Question: I have add one in method and its selected lasted value which we select previously. But once we move to other screen and come back to current then Segement will select the like this :

Here "Yes" is already selected and then i select "No",
Here is the code which i write in CellForRowAtIndexPath :
'''
UISegmentedControl *seg = [[UISegmentedControl alloc] initWithItems:[NSArray arrayWithObjects:@"Yes", @"No", @"Either", nil]];
seg.frame = CGRectMake(190.0f, 10.0f, 205.0f, 30.0f);
seg.selectedSegmentIndex = 0;
[seg setTintColor:[UIColor orangeColor]];
seg.segmentedControlStyle = UISegmentedControlStyleBar;
[seg addTarget:self action:@selector(segSelected:) forControlEvents:UIControlEventValueChanged];
seg.tag = indexPath.row;
cell.textLabel.frame = CGRectMake(10, 5, 150, 30);
[cell.contentView addSubview:seg];
seg.selectedSegmentIndex = [[[arryaSegment objectAtIndex:indexPath.row]objectForKey:@"SelecteKey"] intValue];
'''
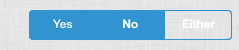
Answer: This is probably not about selecting 2 segments at the same time, but adding two segmentedControls at the same time because you add a new control each time the cell is displayed.
Make sure the code that adds the UISegmentedControl is only called once per cell.
e.g:
'''
- (UITableViewCell *)tableView:(UITableView *)tableView cellForRowAtIndexPath:(NSIndexPath *)indexPath {
UITableViewCell *cell; // = ... dequeue ...
if (!cell) {
cell = [[UITableViewCell alloc] initWithStyle:UITableViewCellStyleDefault reuseIdentifier:@"Cell"];
// add segmented control only when creating a new cell
UISegmentedControl *seg = [[UISegmentedControl alloc] initWithItems:[NSArray arrayWithObjects:@"Yes", @"No", @"Either", nil]];
seg.frame = CGRectMake(190.0f, 10.0f, 205.0f, 30.0f);
seg.selectedSegmentIndex = 0;
[seg setTintColor:[UIColor orangeColor]];
seg.segmentedControlStyle = UISegmentedControlStyleBar;
[seg addTarget:self action:@selector(segSelected:) forControlEvents:UIControlEventValueChanged];
cell.textLabel.frame = CGRectMake(10, 5, 150, 30);
[cell.contentView addSubview:seg];
seg.tag = 42; // used to reference segmentedControl in dequeued cell. see next line
}
UISegmentedControl *seg = (UISegmentedControl *)[cell.contentView viewWithTag:42];
seg.selectedSegmentIndex = [[[arryaSegment objectAtIndex:indexPath.row]objectForKey:@"SelecteKey"] intValue];
return cell;
}
'''
since you can't use the ugly way of getting the indexPath with the tag of the segmentedControl anymore, you have to use a method which gets the indexPath in a different way. Something like this:
'''
- (IBAction)segSelected:(UISegmentedControl *)sender {
CGPoint originOfSegmentedControlInTableView = [sender convertPoint:CGPointZero toView:self.tableView];
NSIndexPath *indexPath = [self.tableView indexPathForRowAtPoint:originOfSegmentedControlInTableView];
...
}
'''